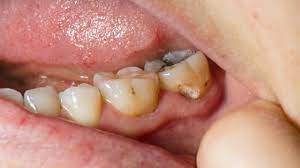
Condition: Caries